【题型】选择题　【知识点】解析几何　【难度】easy
双曲线 $C: \frac{x^2}{a^2} - \frac{y^2}{b^2} = 1(a > 0, b > 0)$ 的左、右焦点分别为 $F_1, F_2$, 过 $F_1$ 的直线与双曲线 $C$ 的右支在第一
象限的交点为 $A$, 与 $y$ 轴的交点为 $B$, 且 $B$ 为 $AF_1$ 的中点, 若 $\triangle ABF_2$ 的周长为 $6a$, 则双曲线 $C$ 的渐近线方程
为（  \quad ）

A . $y = \pm\sqrt{3}x$       \quad\quad    \quad\quad    B . $y = \pm\sqrt{2}x$

C . $y = \pm\frac{\sqrt{3}}{2}x$         \quad\quad    \quad\quad        D . $y = \pm\frac{\sqrt{2}}{2}x$
【解答】

【答案】 B

【分析】 由 $\triangle ABF_2$ 的周长为 $6a$, 结合双曲线的定义和对称性得到 $AF_1 = 4a, AF_2 = 2a$, 再由 $B$ 为 $AF_1$ 的中点,
得到 $\triangle ABF_2$ 为等边三角形求解.

【解析】 如图所示:

由对称性可知 $BF_2 = BF_1$, 因为 $\triangle ABF_2$ 的周长为 $6a$,

所以 $AF_1 + AF_2 = 6a$,

又 $AF_1 - AF_2 = 2a$,

所以 $AF_1 = 4a, AF_2 = 2a$.

因为 $B$ 为 $AF_1$ 的中点,

所以 $AB = BF_1 = 2a$,

则 $\triangle ABF_2$ 为等边三角形,

所以 $\angle ABF_2 = \frac{\pi}{3}, \angle F_1BF_2 = \frac{2\pi}{3}, \angle F_1BO = \frac{\pi}{3}$.

又因为 $OF_1 = c$,

所以在 $Rt\triangle F_1BO$ 中, $\sin \angle F_1BO = \frac{OF_1}{BF_1} = \frac{c}{2a} = \frac{\sqrt{3}}{2}$.

所以 $\frac{c}{a} = \sqrt{3}, \frac{b}{a} = \sqrt{2}$,

即双曲线 $C$ 的渐近线方程为 $y = \pm\sqrt{2}x$.

故选: B

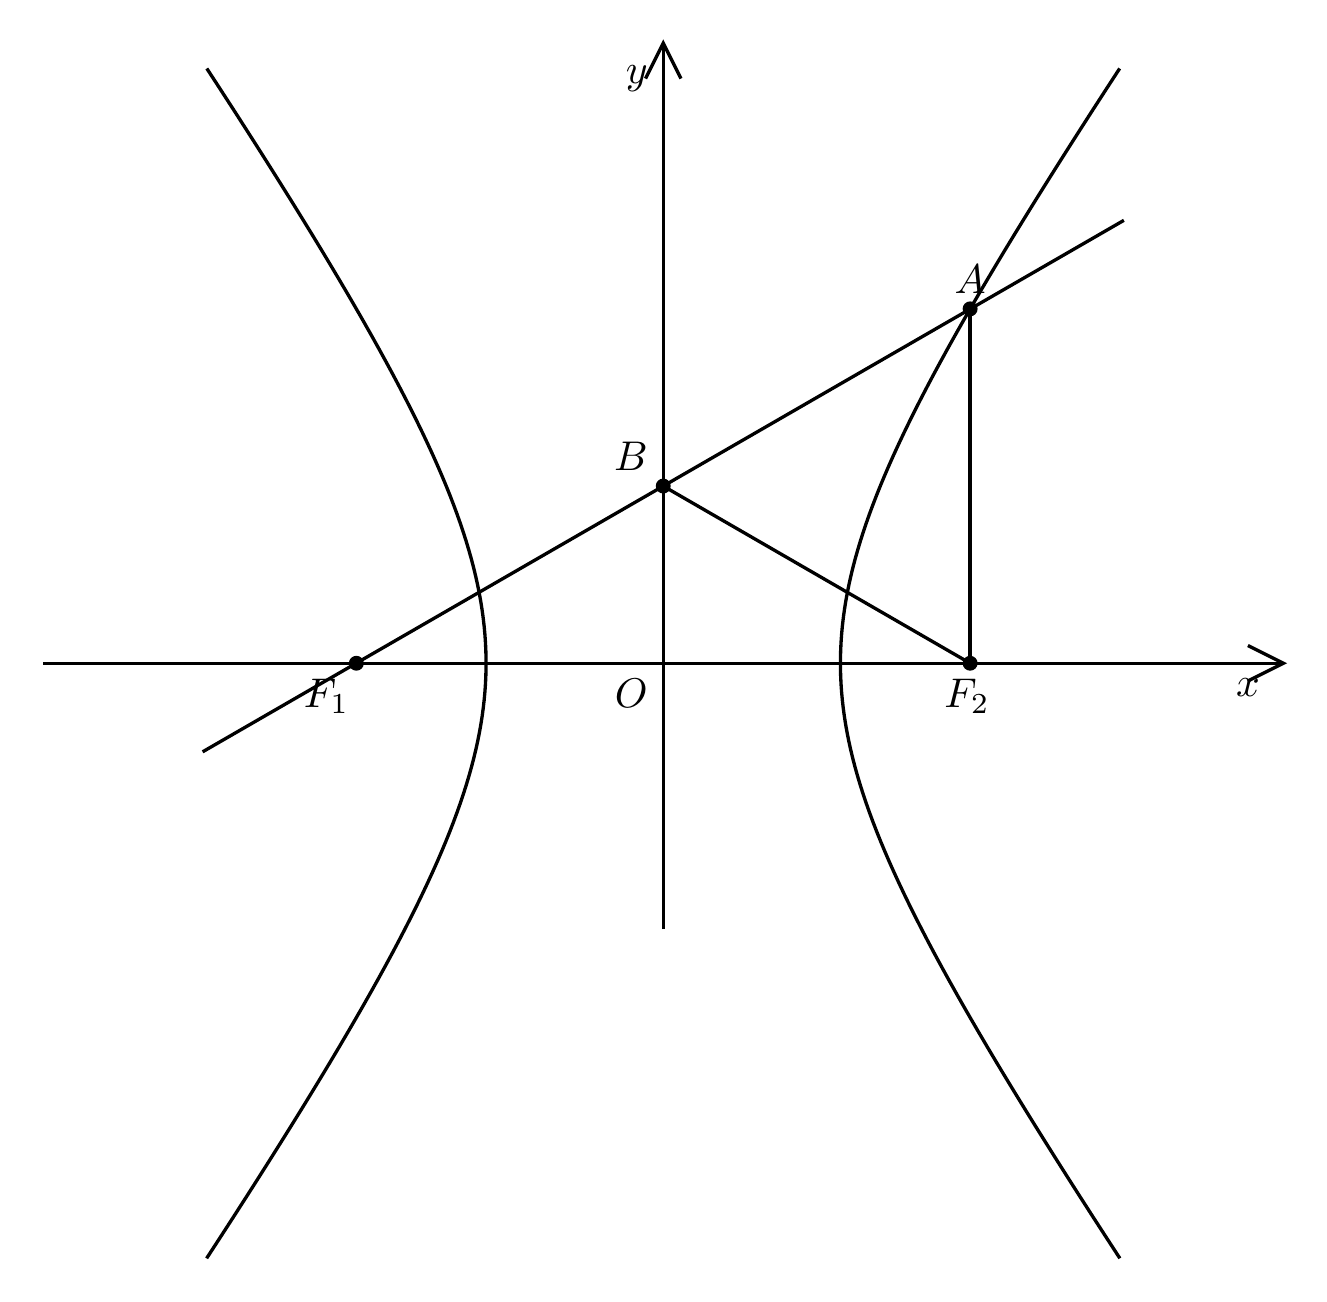